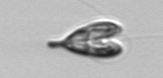
Label: Pyramimonas_longicauda